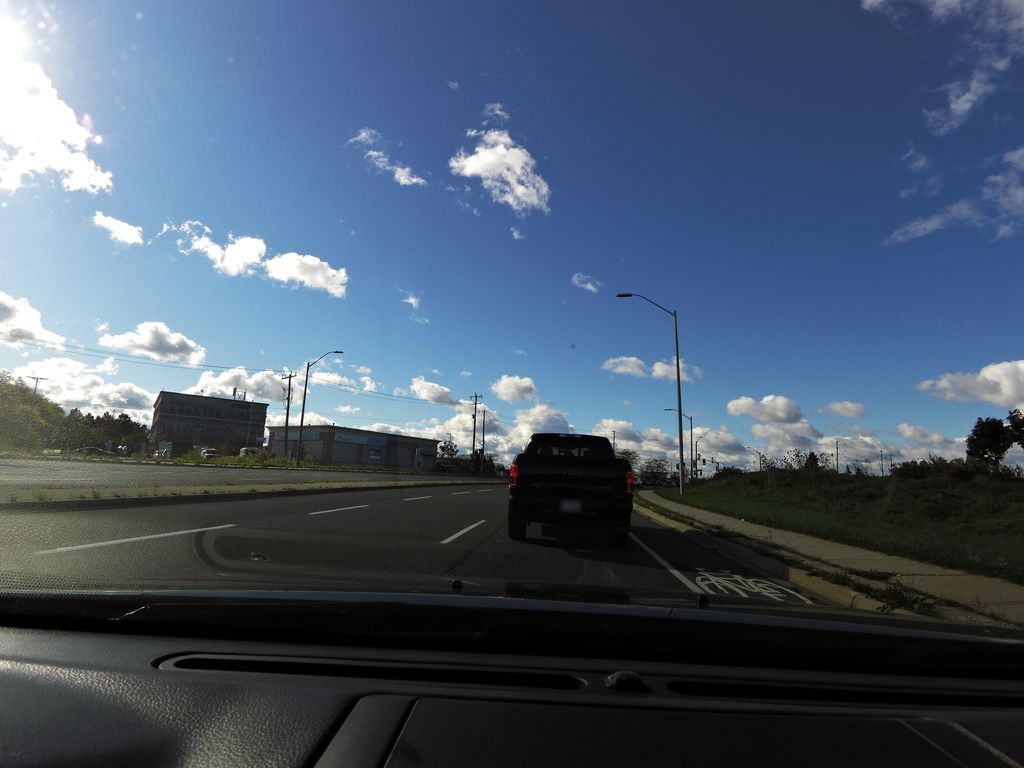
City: hamilton